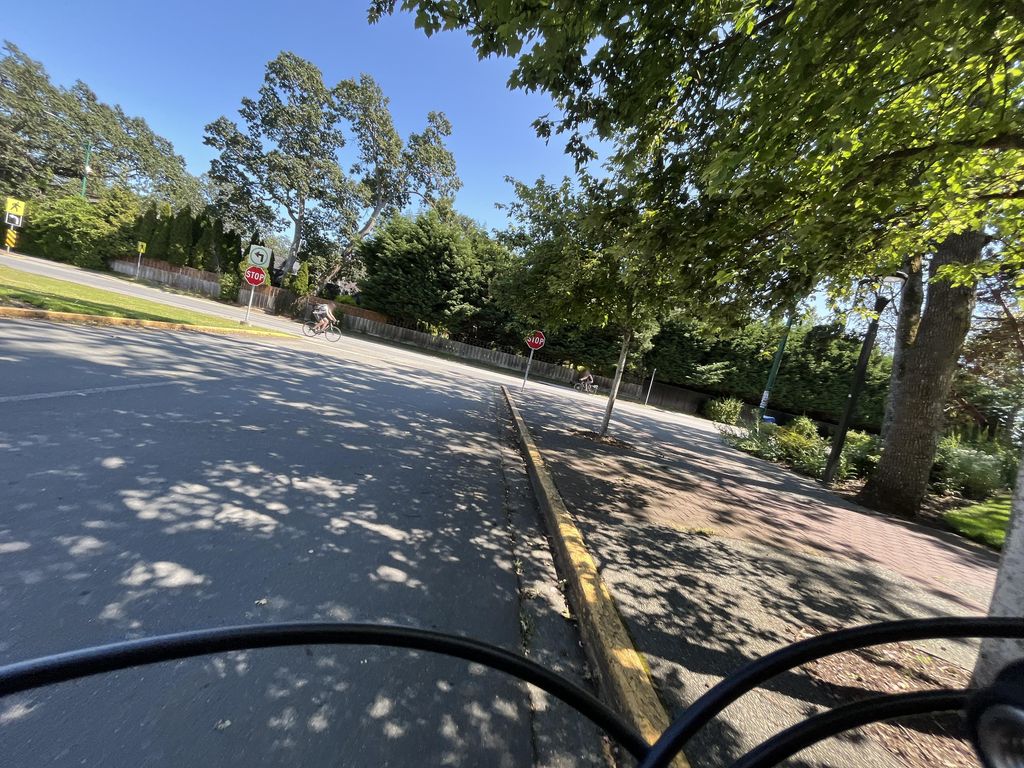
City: victoria